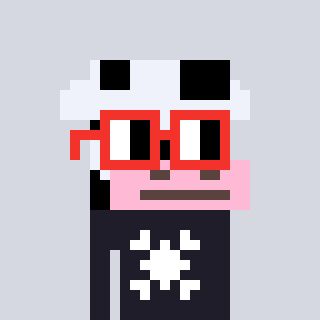
a pixel art character with square red glasses, a cow-shaped head and a grayscale-colored body on a cool background